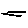
Label: line